Interaction volume radius: 10 \u00c5
Interaction volume height: 10 \u00c5
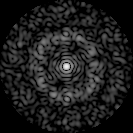
Disorder parameter: 0.8145